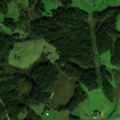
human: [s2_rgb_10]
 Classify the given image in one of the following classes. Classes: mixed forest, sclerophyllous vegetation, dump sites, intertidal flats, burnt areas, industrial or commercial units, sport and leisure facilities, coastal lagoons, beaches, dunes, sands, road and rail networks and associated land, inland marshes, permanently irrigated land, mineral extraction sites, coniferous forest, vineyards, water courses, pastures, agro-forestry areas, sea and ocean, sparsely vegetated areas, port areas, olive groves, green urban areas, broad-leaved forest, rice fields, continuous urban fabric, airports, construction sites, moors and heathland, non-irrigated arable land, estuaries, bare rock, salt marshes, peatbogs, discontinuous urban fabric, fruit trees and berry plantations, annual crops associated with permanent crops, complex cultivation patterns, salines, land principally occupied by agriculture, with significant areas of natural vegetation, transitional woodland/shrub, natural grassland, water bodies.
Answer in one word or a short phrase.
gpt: pastures, complex cultivation patterns, land principally occupied by agriculture, with significant areas of natural vegetation, broad-leaved forest